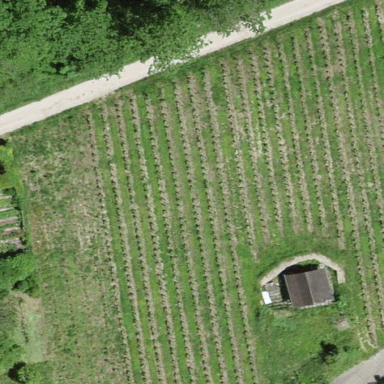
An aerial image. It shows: Beautiful vineyard in the countryside.